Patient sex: M
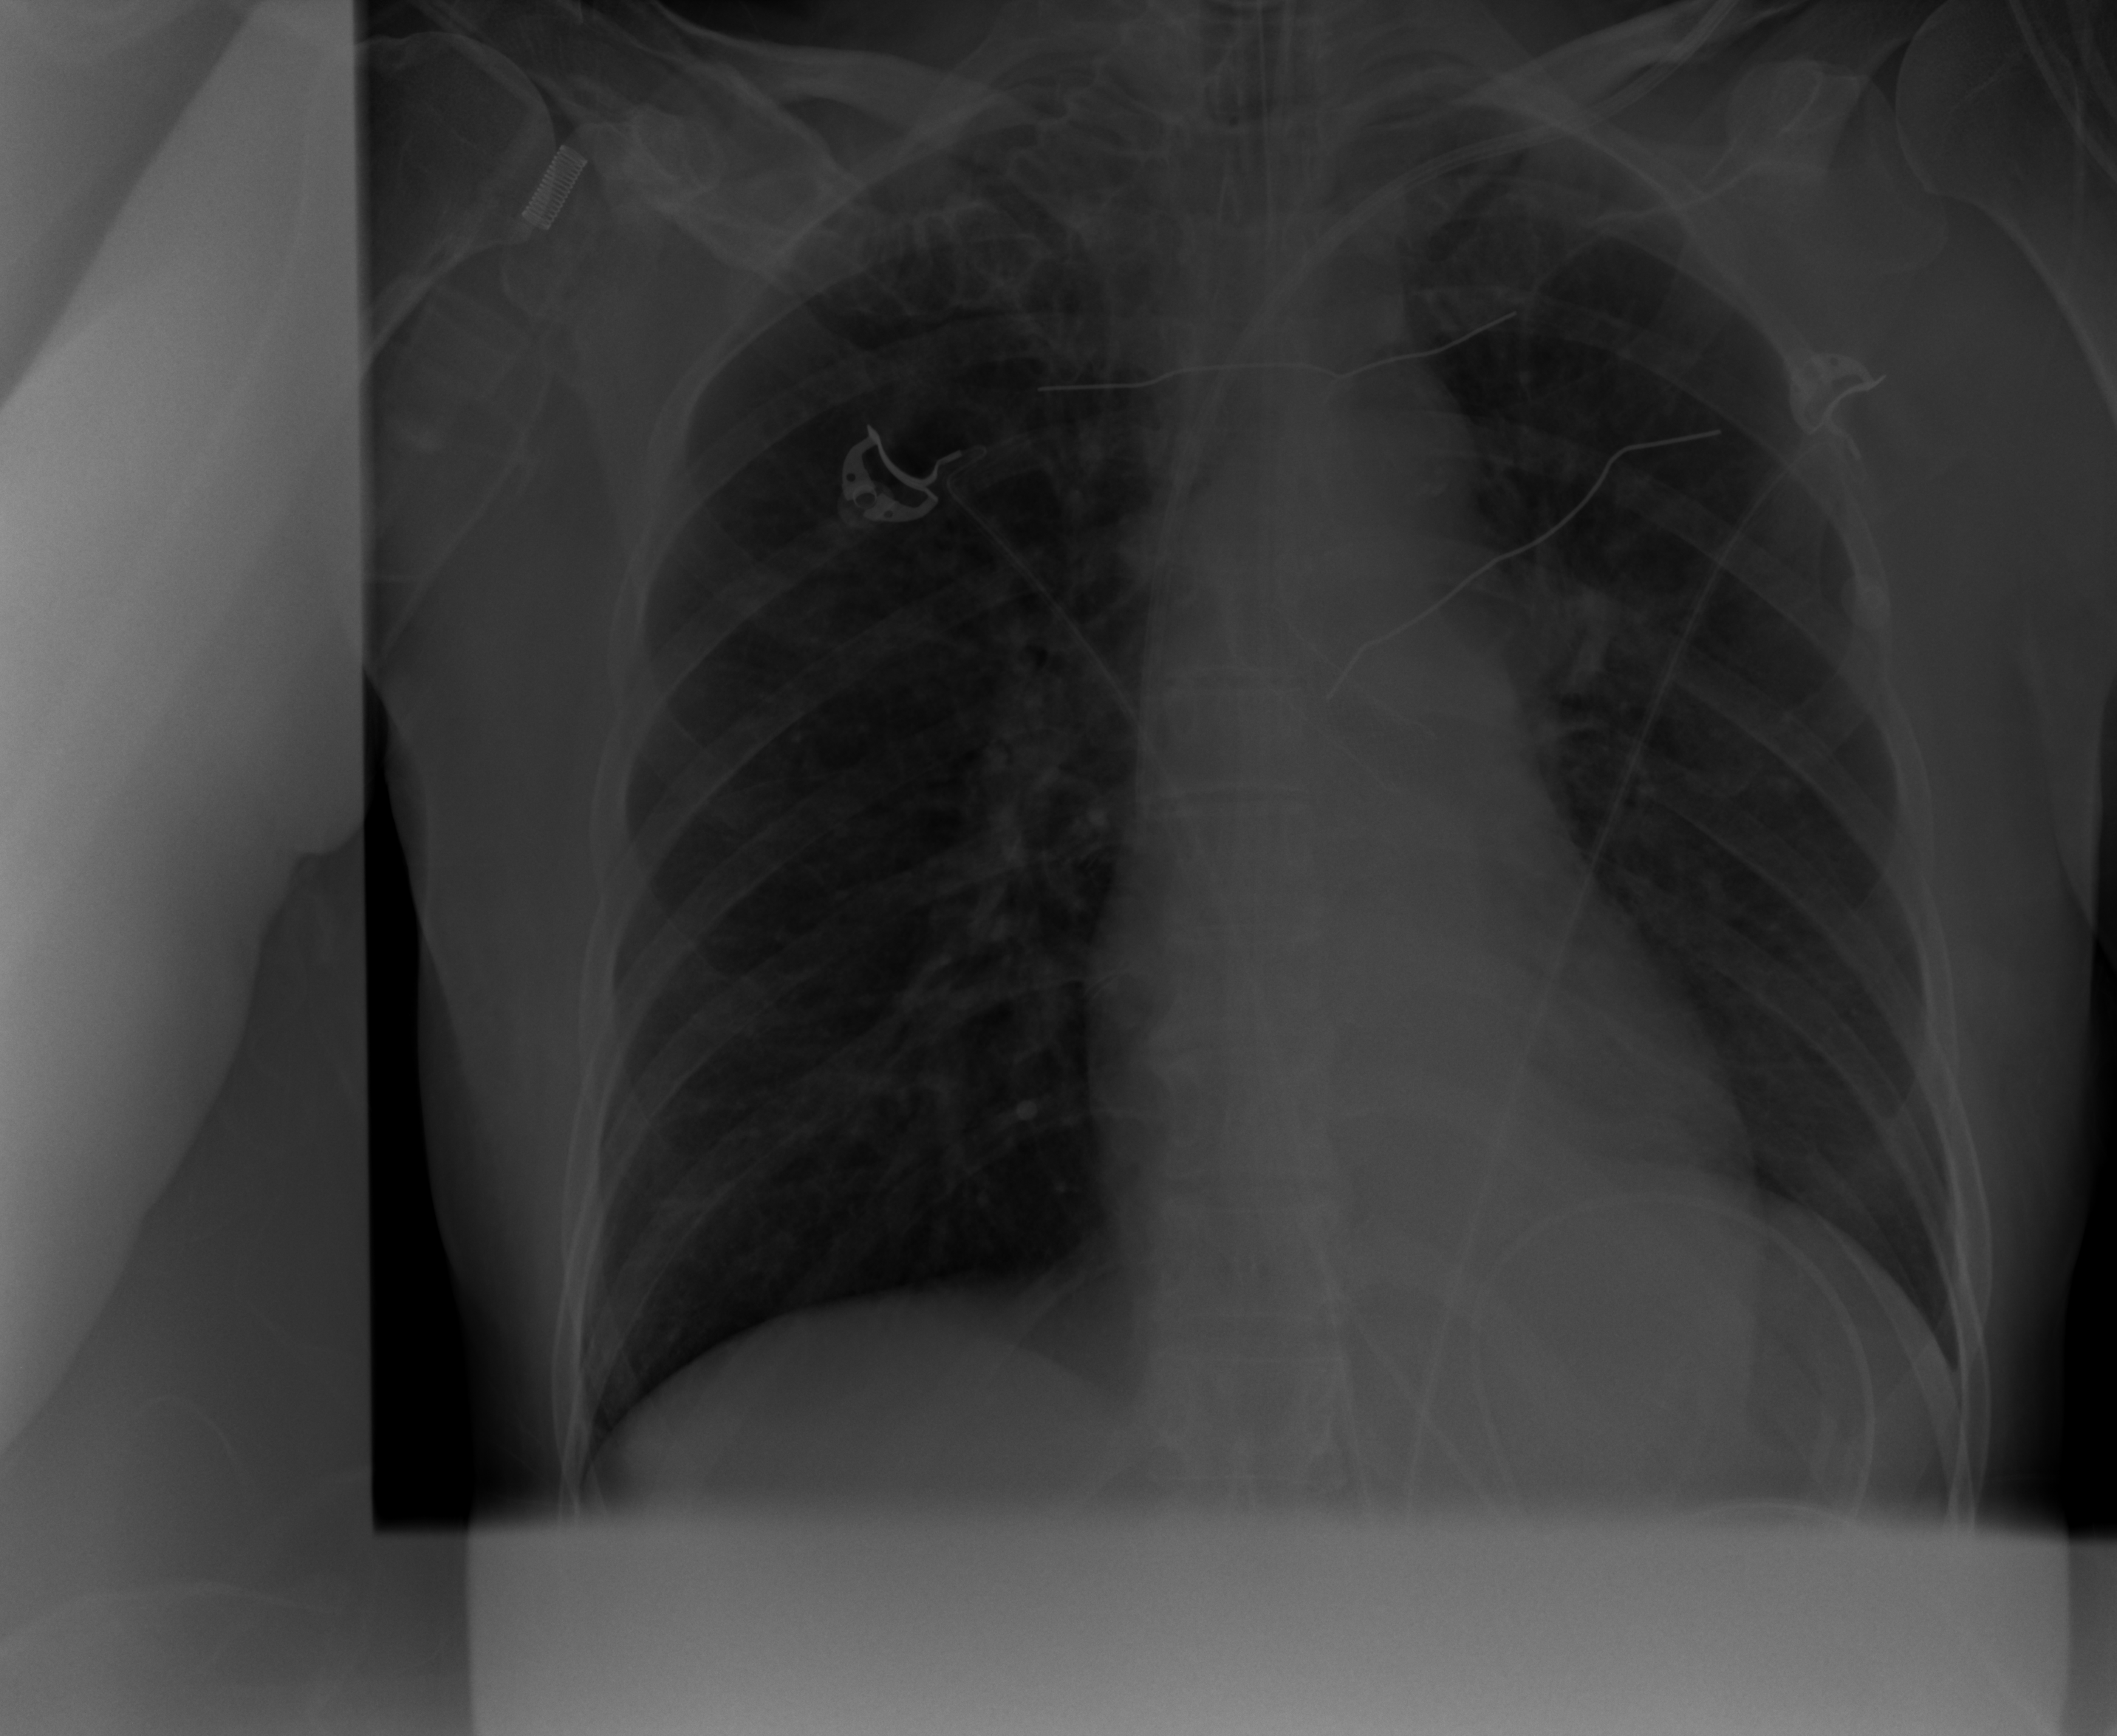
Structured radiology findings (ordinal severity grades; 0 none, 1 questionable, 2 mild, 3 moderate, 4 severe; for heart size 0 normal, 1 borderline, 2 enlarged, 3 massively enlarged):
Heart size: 0
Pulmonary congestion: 0
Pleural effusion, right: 0
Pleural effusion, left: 0
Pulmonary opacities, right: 0
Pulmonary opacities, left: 0
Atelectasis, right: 0
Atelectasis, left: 2